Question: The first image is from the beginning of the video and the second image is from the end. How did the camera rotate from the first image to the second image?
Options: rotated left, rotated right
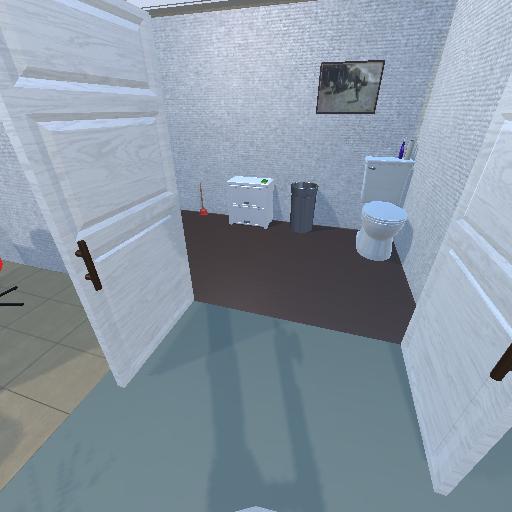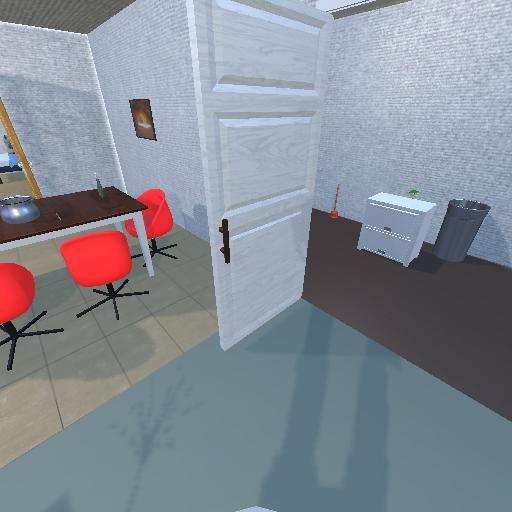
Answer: rotated left